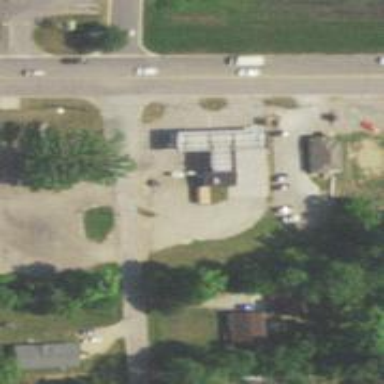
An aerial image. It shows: Convenience shop.